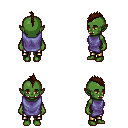
a pixel art fantasy rpg character, female body template, orc, green skin, chain tabard jacket, gold greaves, brown mohawk hairstyle, four views (front, back, left, right), 2x2 character sprite sheet, small pixel art, hard edges, no anti-aliasing